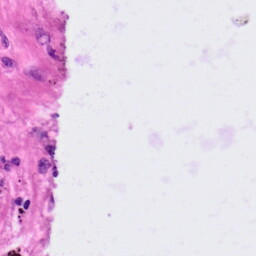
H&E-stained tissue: Lung